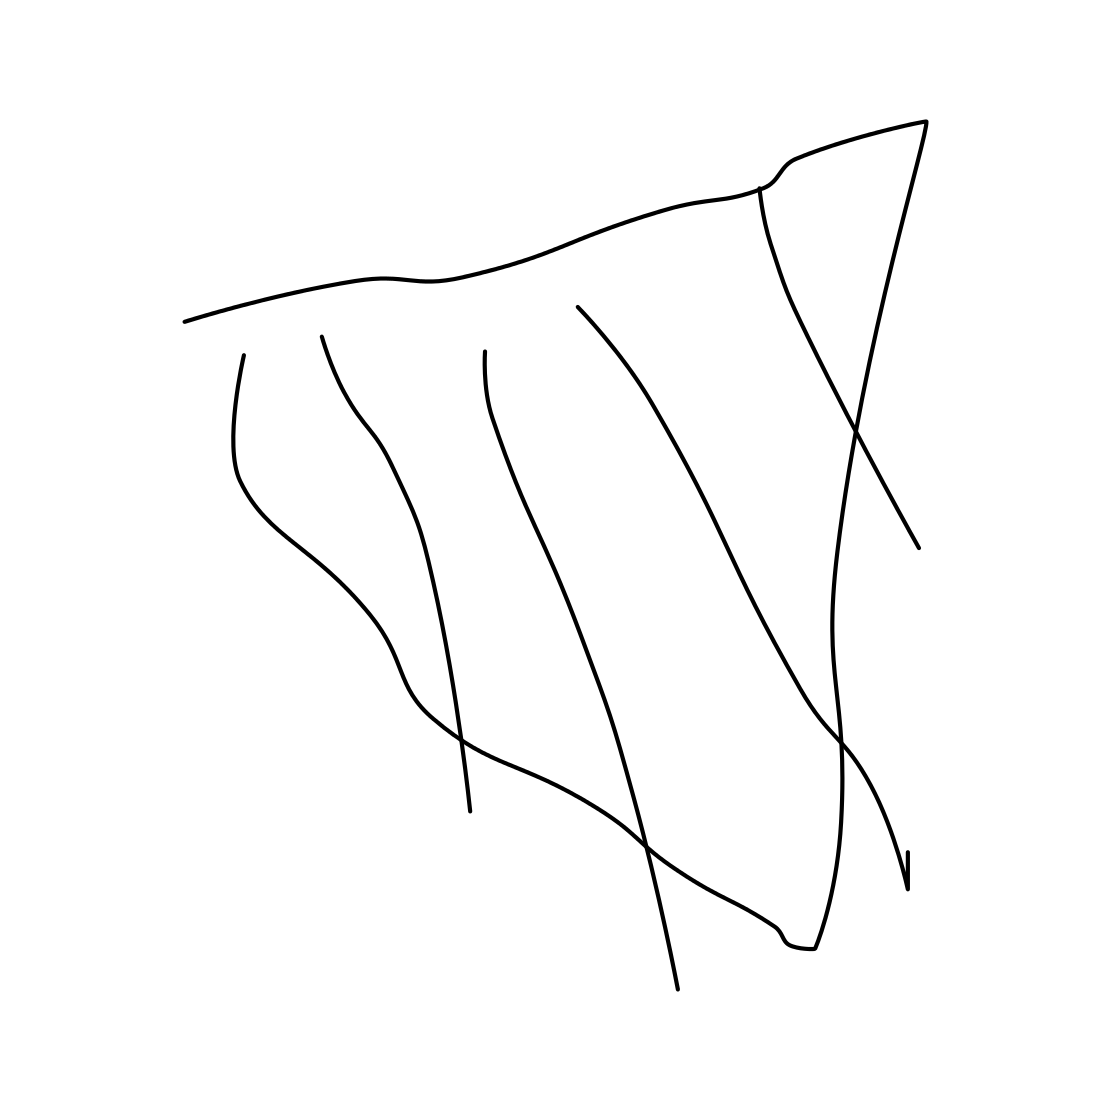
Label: harp